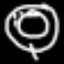
Label: donut